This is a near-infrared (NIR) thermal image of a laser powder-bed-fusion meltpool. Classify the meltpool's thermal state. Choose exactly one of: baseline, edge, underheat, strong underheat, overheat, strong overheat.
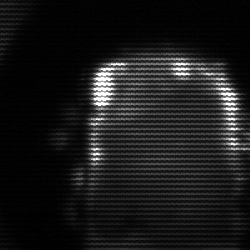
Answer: baseline